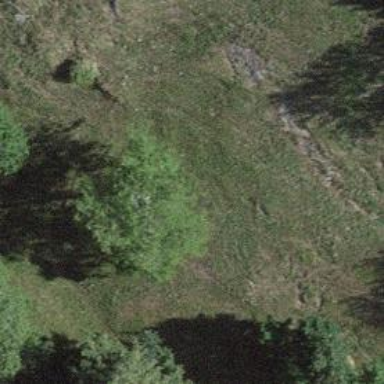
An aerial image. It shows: Single tag "natural: tree."